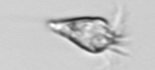
Label: Paratontonia_gracillima